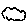
Label: cloud